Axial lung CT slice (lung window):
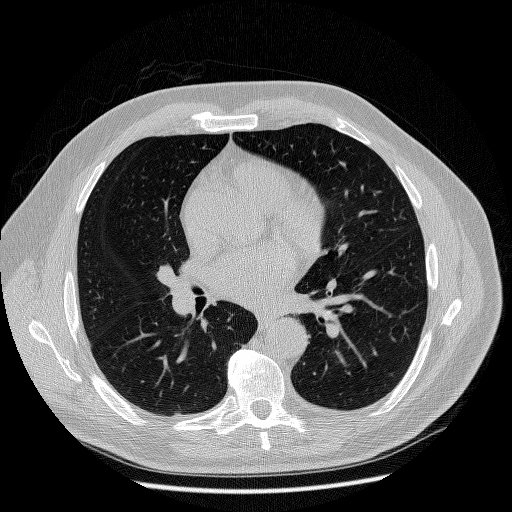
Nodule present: no